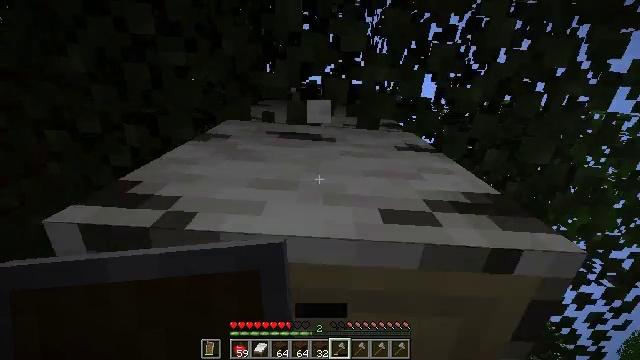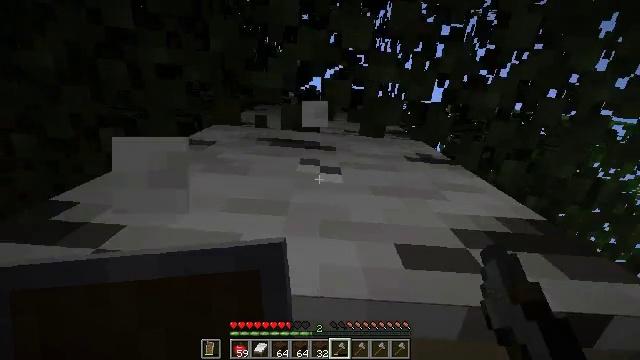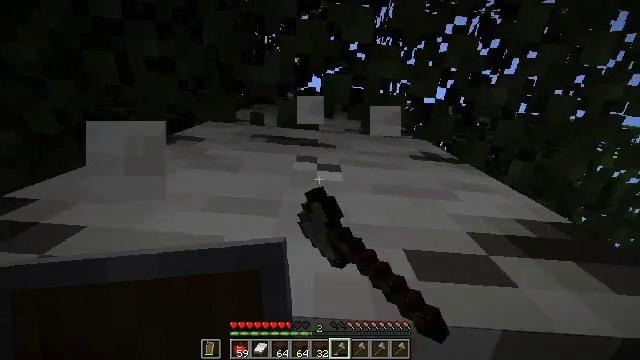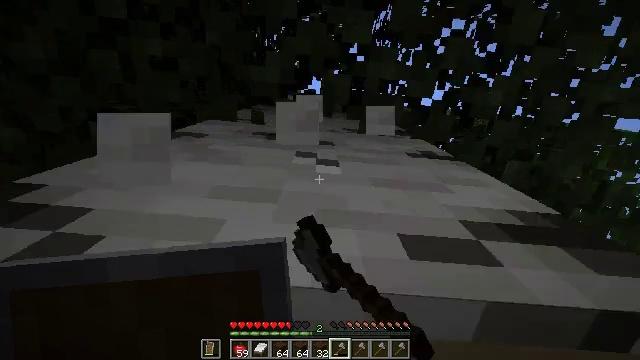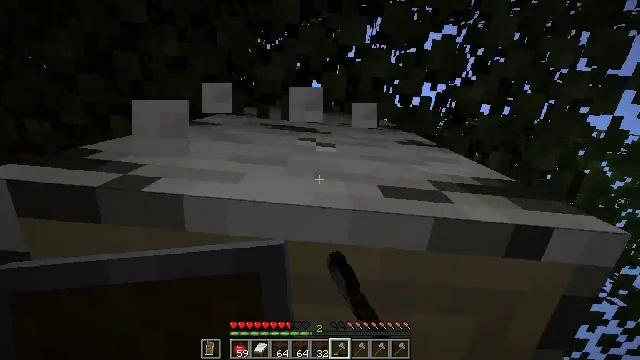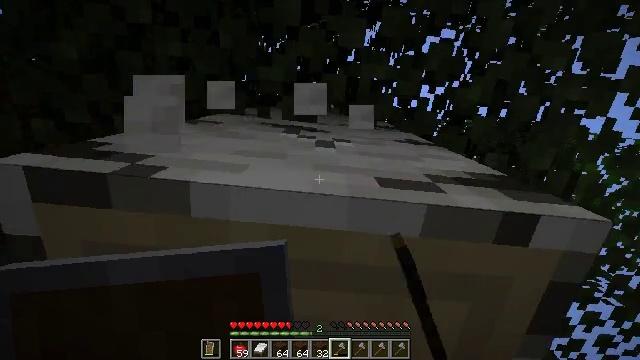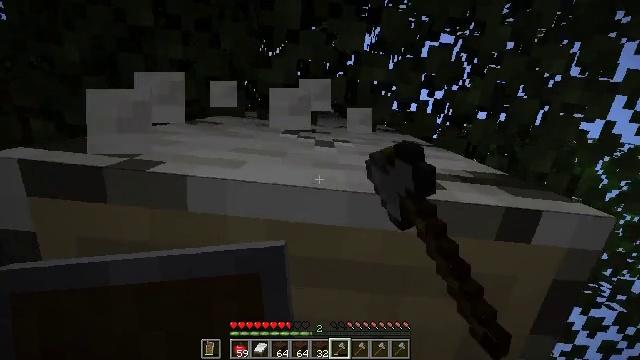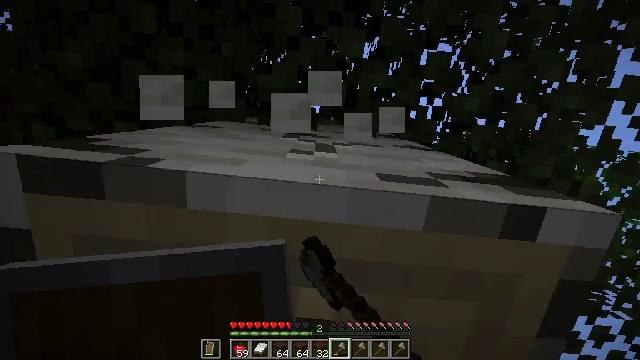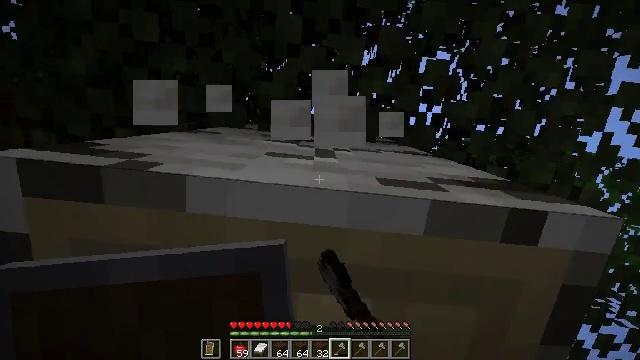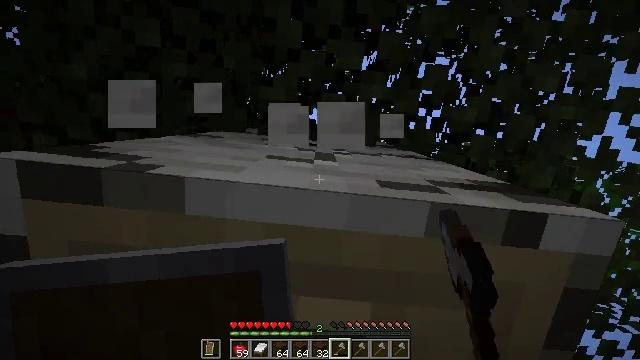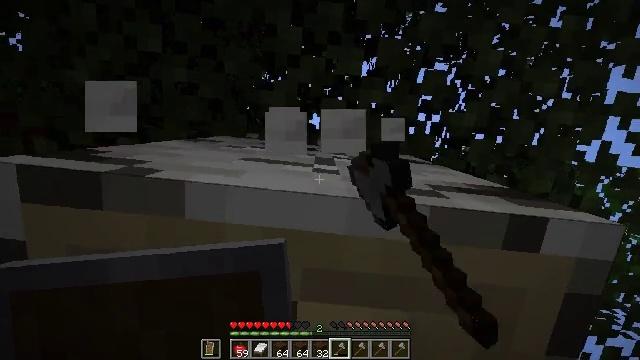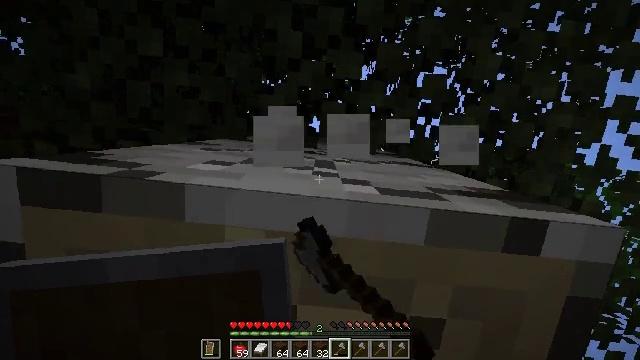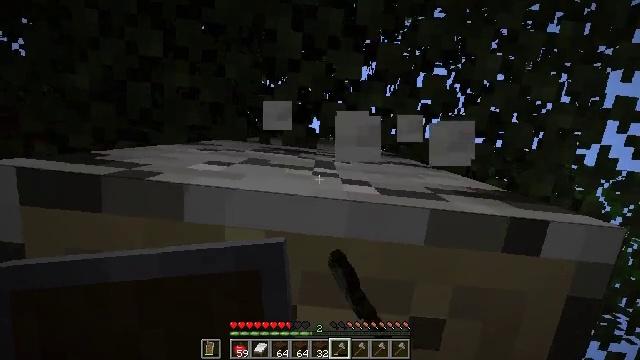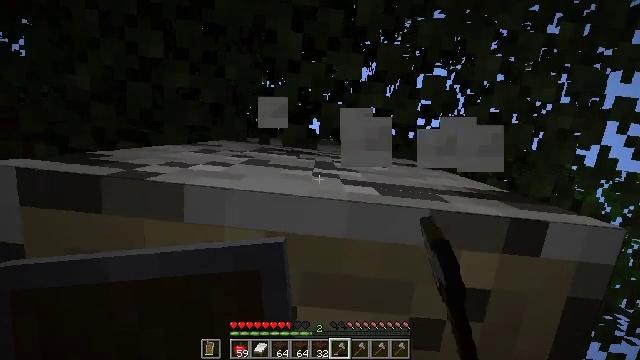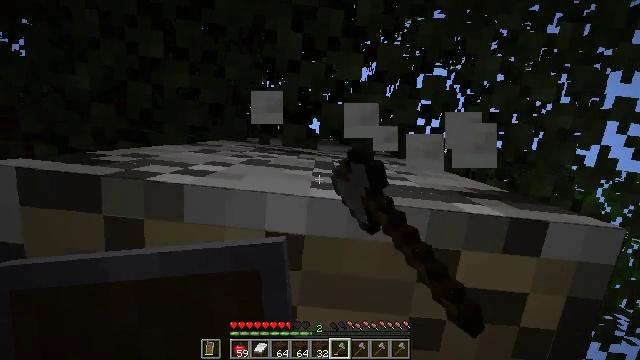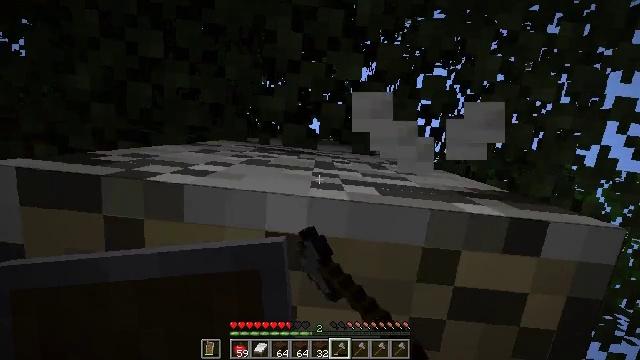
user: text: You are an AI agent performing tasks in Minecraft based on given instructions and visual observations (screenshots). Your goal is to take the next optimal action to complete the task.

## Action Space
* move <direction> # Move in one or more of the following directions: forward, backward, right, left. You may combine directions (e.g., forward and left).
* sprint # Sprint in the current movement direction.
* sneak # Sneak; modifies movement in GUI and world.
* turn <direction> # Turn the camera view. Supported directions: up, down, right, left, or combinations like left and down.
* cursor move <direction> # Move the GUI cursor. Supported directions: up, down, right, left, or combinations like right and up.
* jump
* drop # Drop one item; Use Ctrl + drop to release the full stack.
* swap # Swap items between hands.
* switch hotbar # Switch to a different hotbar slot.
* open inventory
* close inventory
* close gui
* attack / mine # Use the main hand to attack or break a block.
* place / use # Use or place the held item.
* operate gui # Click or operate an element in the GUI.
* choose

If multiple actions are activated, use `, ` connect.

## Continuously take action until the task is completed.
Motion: motion action
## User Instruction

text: Harvest birch logs from birch trees.
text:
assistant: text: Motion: move forward, turn up, attack / mine, jump
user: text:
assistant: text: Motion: attack / mine
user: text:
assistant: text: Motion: attack / mine
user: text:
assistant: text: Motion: turn up, attack / mine
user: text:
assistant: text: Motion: attack / mine
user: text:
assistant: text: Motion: turn up, attack / mine
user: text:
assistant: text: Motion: turn up, attack / mine
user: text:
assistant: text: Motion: turn up, attack / mine
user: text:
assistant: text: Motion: turn up, attack / mine
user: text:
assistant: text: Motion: turn up, attack / mine
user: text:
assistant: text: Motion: attack / mine
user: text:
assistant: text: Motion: attack / mine
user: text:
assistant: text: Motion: attack / mine
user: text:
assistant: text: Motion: attack / mine
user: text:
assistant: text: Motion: attack / mine
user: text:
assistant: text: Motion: attack / mine
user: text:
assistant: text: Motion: attack / mine
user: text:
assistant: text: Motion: attack / mine
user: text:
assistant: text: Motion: attack / mine
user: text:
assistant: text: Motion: attack / mine
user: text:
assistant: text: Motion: attack / mine
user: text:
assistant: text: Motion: attack / mine
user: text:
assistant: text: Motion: attack / mine
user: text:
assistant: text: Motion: attack / mine
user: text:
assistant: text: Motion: attack / mine
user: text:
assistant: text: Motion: attack / mine
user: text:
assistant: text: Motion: attack / mine
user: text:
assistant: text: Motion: attack / mine
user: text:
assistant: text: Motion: attack / mine
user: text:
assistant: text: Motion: attack / mine